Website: slack
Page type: stored-credit-cards
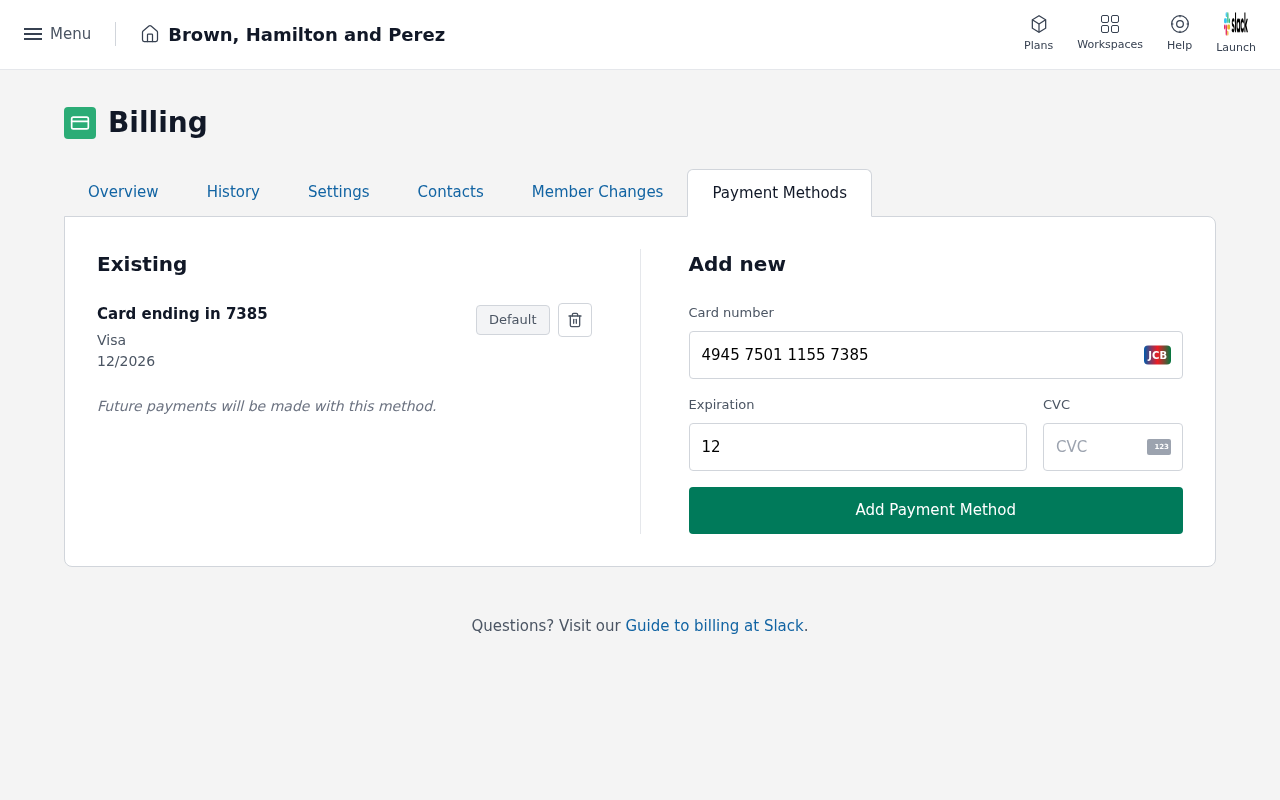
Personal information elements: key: PII_CARD_CVV
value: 130
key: PII_CARD_EXPIRY
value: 12/2026
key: PII_CARD_EXPIRY
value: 12/26
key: PII_CARD_LAST4
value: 7385
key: PII_CARD_NUMBER
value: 4945 7501 1155 7385
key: PII_CARD_TYPE
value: Visa
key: PII_COMPANY
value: Brown, Hamilton and Perez